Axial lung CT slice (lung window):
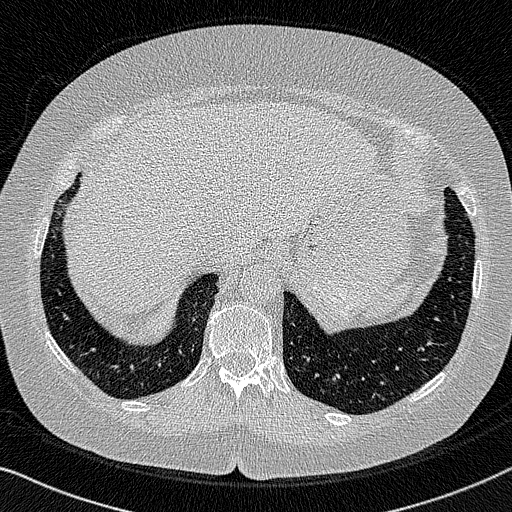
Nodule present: no